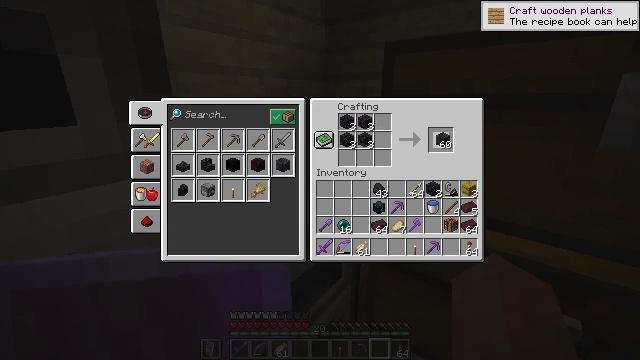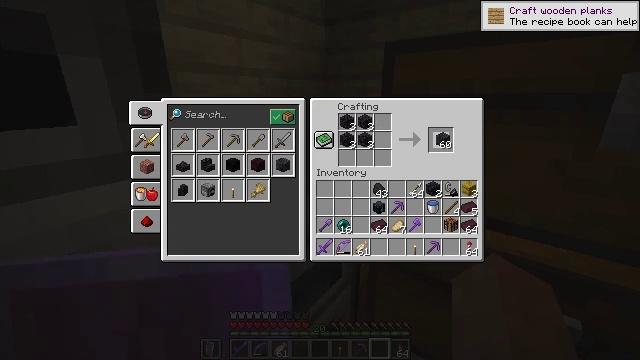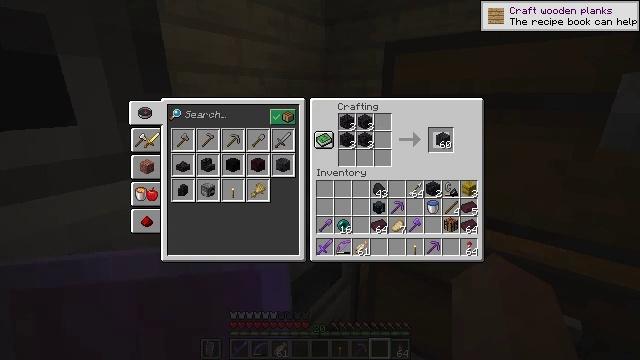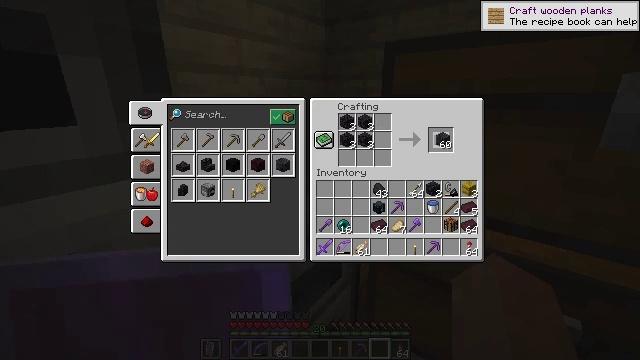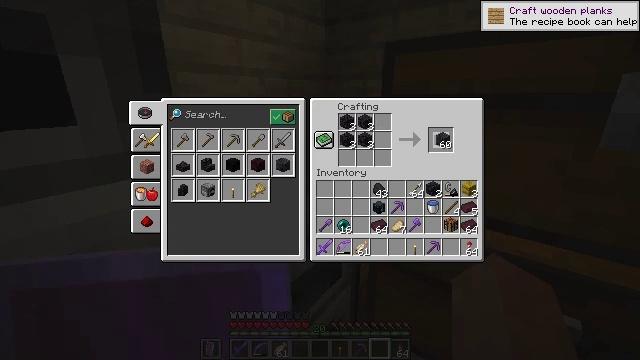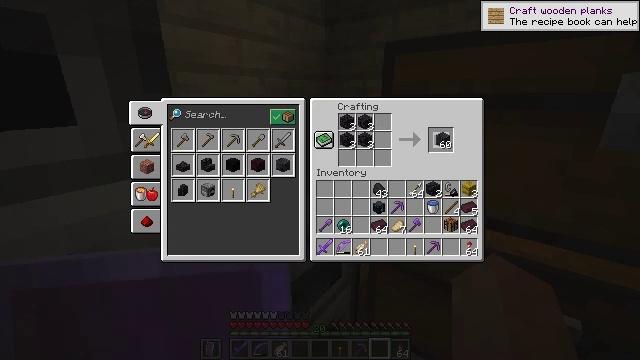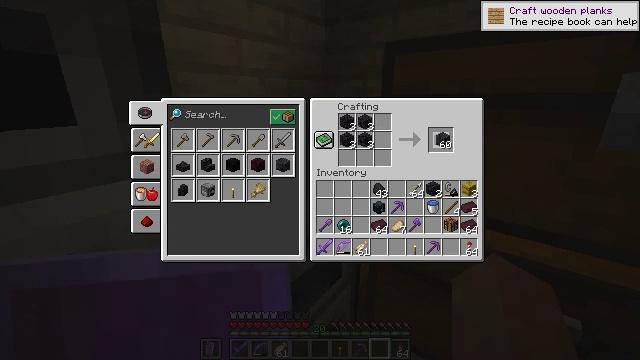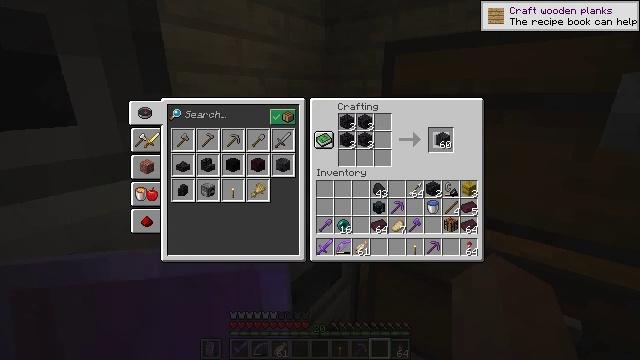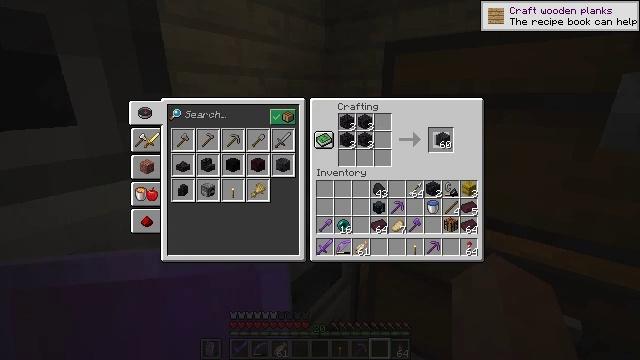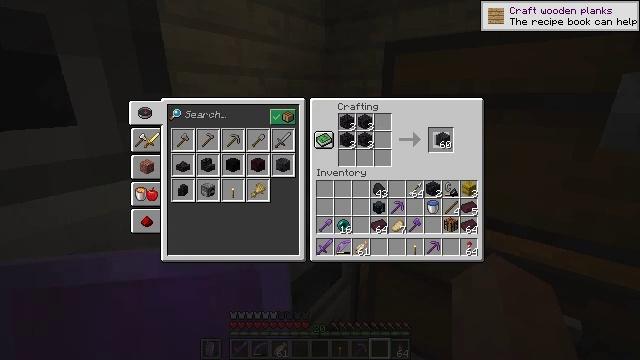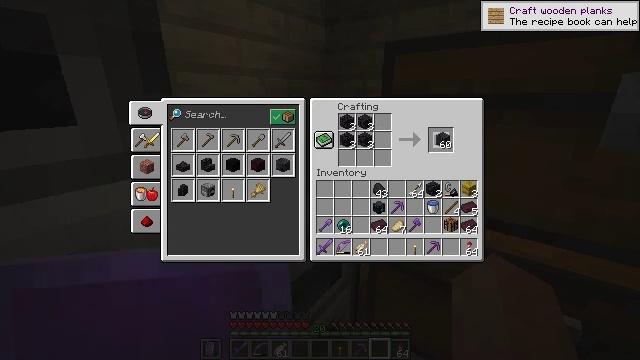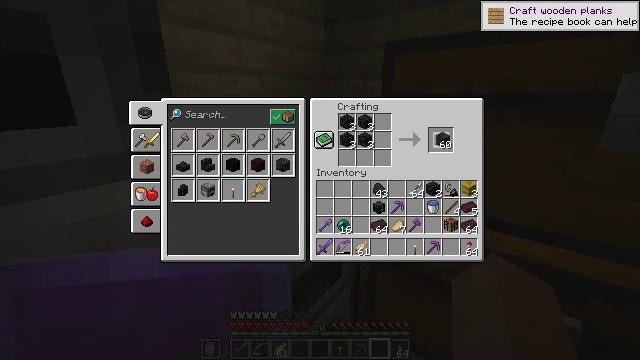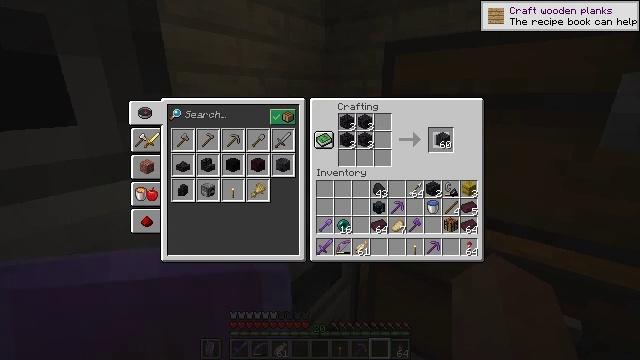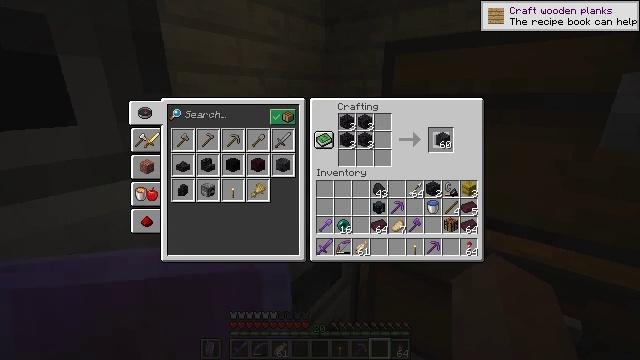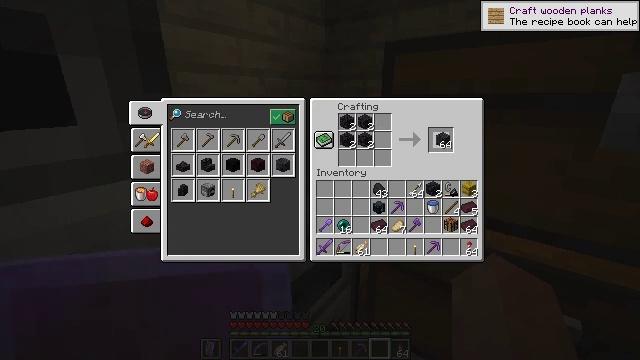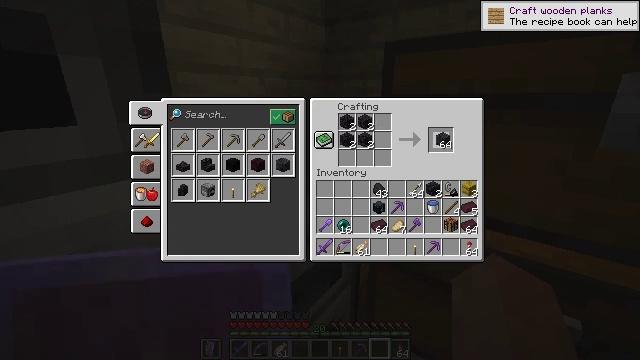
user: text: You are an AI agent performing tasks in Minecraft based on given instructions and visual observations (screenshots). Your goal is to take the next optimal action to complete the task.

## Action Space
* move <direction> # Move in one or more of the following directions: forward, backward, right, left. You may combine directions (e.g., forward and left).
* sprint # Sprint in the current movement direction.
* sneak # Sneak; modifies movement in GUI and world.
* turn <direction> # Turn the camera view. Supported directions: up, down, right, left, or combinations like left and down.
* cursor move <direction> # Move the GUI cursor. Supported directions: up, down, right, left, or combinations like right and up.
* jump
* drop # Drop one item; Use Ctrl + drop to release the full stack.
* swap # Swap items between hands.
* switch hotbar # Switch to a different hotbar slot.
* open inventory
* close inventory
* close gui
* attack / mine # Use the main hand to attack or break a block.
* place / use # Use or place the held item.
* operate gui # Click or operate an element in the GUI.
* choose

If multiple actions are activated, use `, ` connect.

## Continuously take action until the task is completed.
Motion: motion action
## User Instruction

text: Create polished blackstone at the crafting table.
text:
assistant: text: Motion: no_op
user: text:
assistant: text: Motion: no_op
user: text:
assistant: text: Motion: no_op
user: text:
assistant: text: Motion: no_op
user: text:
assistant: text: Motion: no_op
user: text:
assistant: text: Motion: no_op
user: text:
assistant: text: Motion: no_op
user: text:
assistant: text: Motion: no_op
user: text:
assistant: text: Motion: no_op
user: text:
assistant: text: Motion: no_op
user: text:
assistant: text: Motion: attack / mine
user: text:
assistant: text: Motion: attack / mine
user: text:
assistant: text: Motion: attack / mine
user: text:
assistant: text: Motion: no_op
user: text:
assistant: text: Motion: no_op
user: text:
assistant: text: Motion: no_op
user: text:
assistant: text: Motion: no_op
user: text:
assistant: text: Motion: no_op
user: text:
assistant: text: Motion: no_op